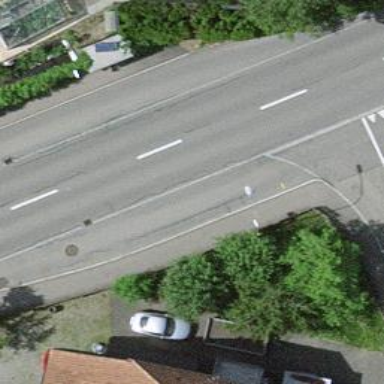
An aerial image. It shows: Bus stop with platform for public transport.